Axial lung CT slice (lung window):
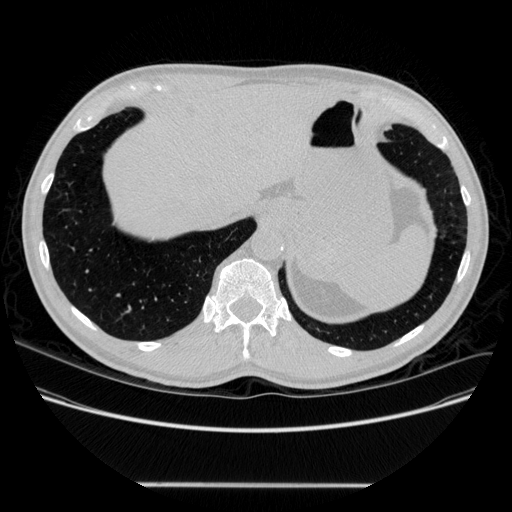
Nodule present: no